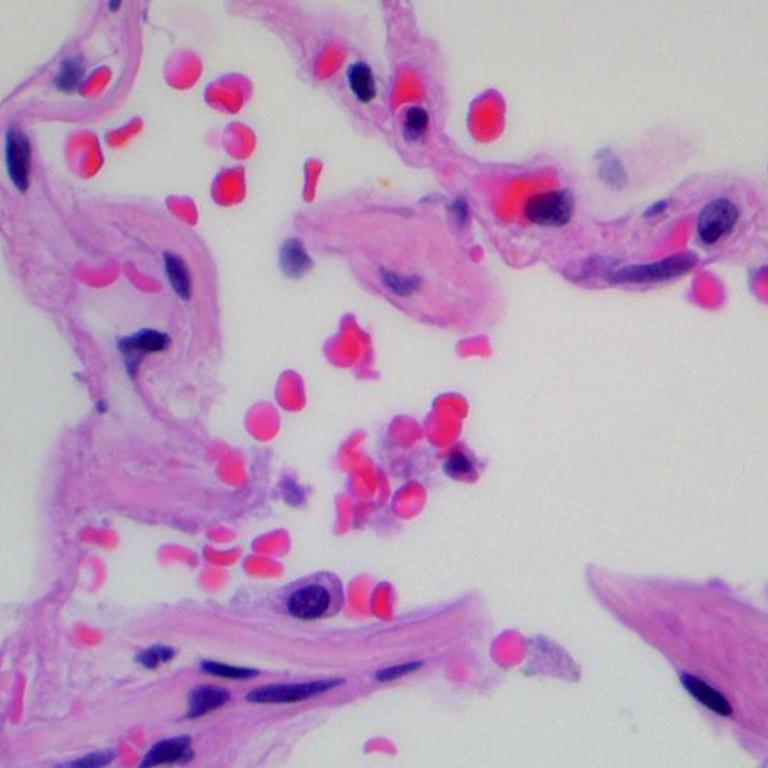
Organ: lung
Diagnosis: benign